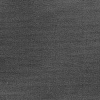
Atmospheric dust classification: dusty